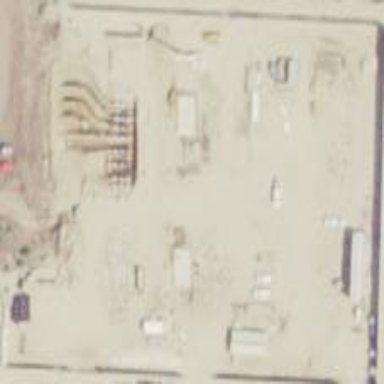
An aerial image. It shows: Power substation primarily used for electricity generation.